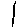
Label: line